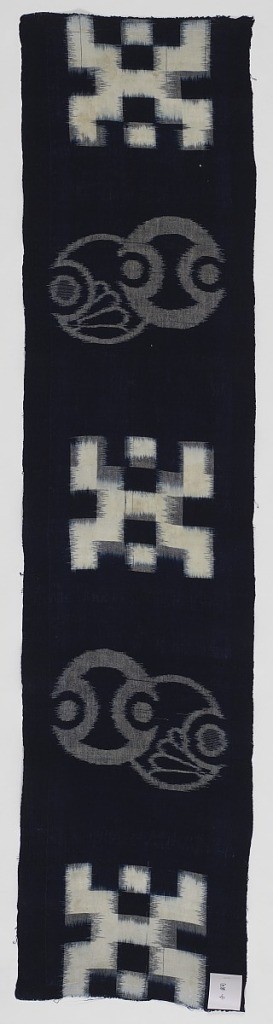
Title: Textile
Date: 1850–1900
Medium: cotton Technique: e-gasuri (warp and weft ikat) on plain weave
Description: Narrow vertical panel with a design of overlapping circles in weft ikat alternating with a geometric form in warp and weft ikat.